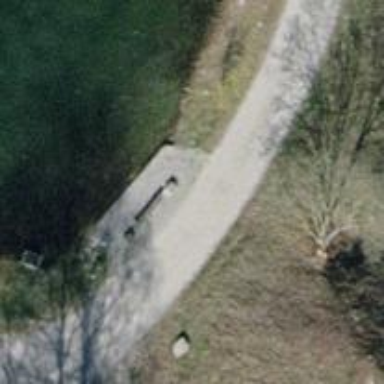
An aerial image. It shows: Concrete bench.